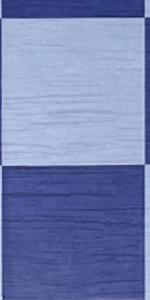
Label: Empty